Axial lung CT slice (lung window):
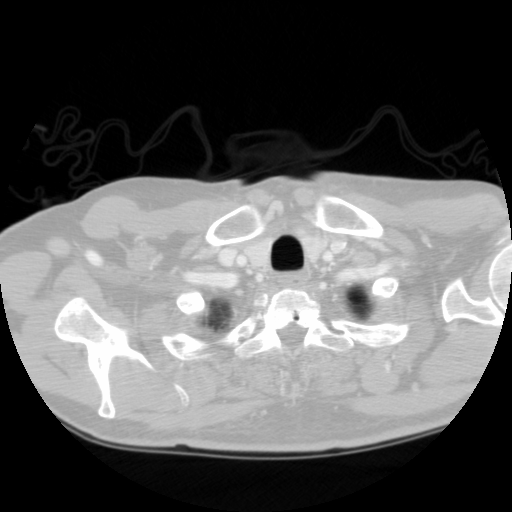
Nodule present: no